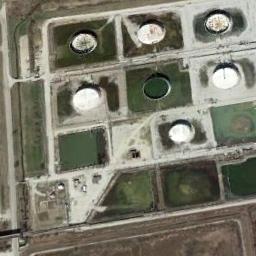
Label: storage tanks